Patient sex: M
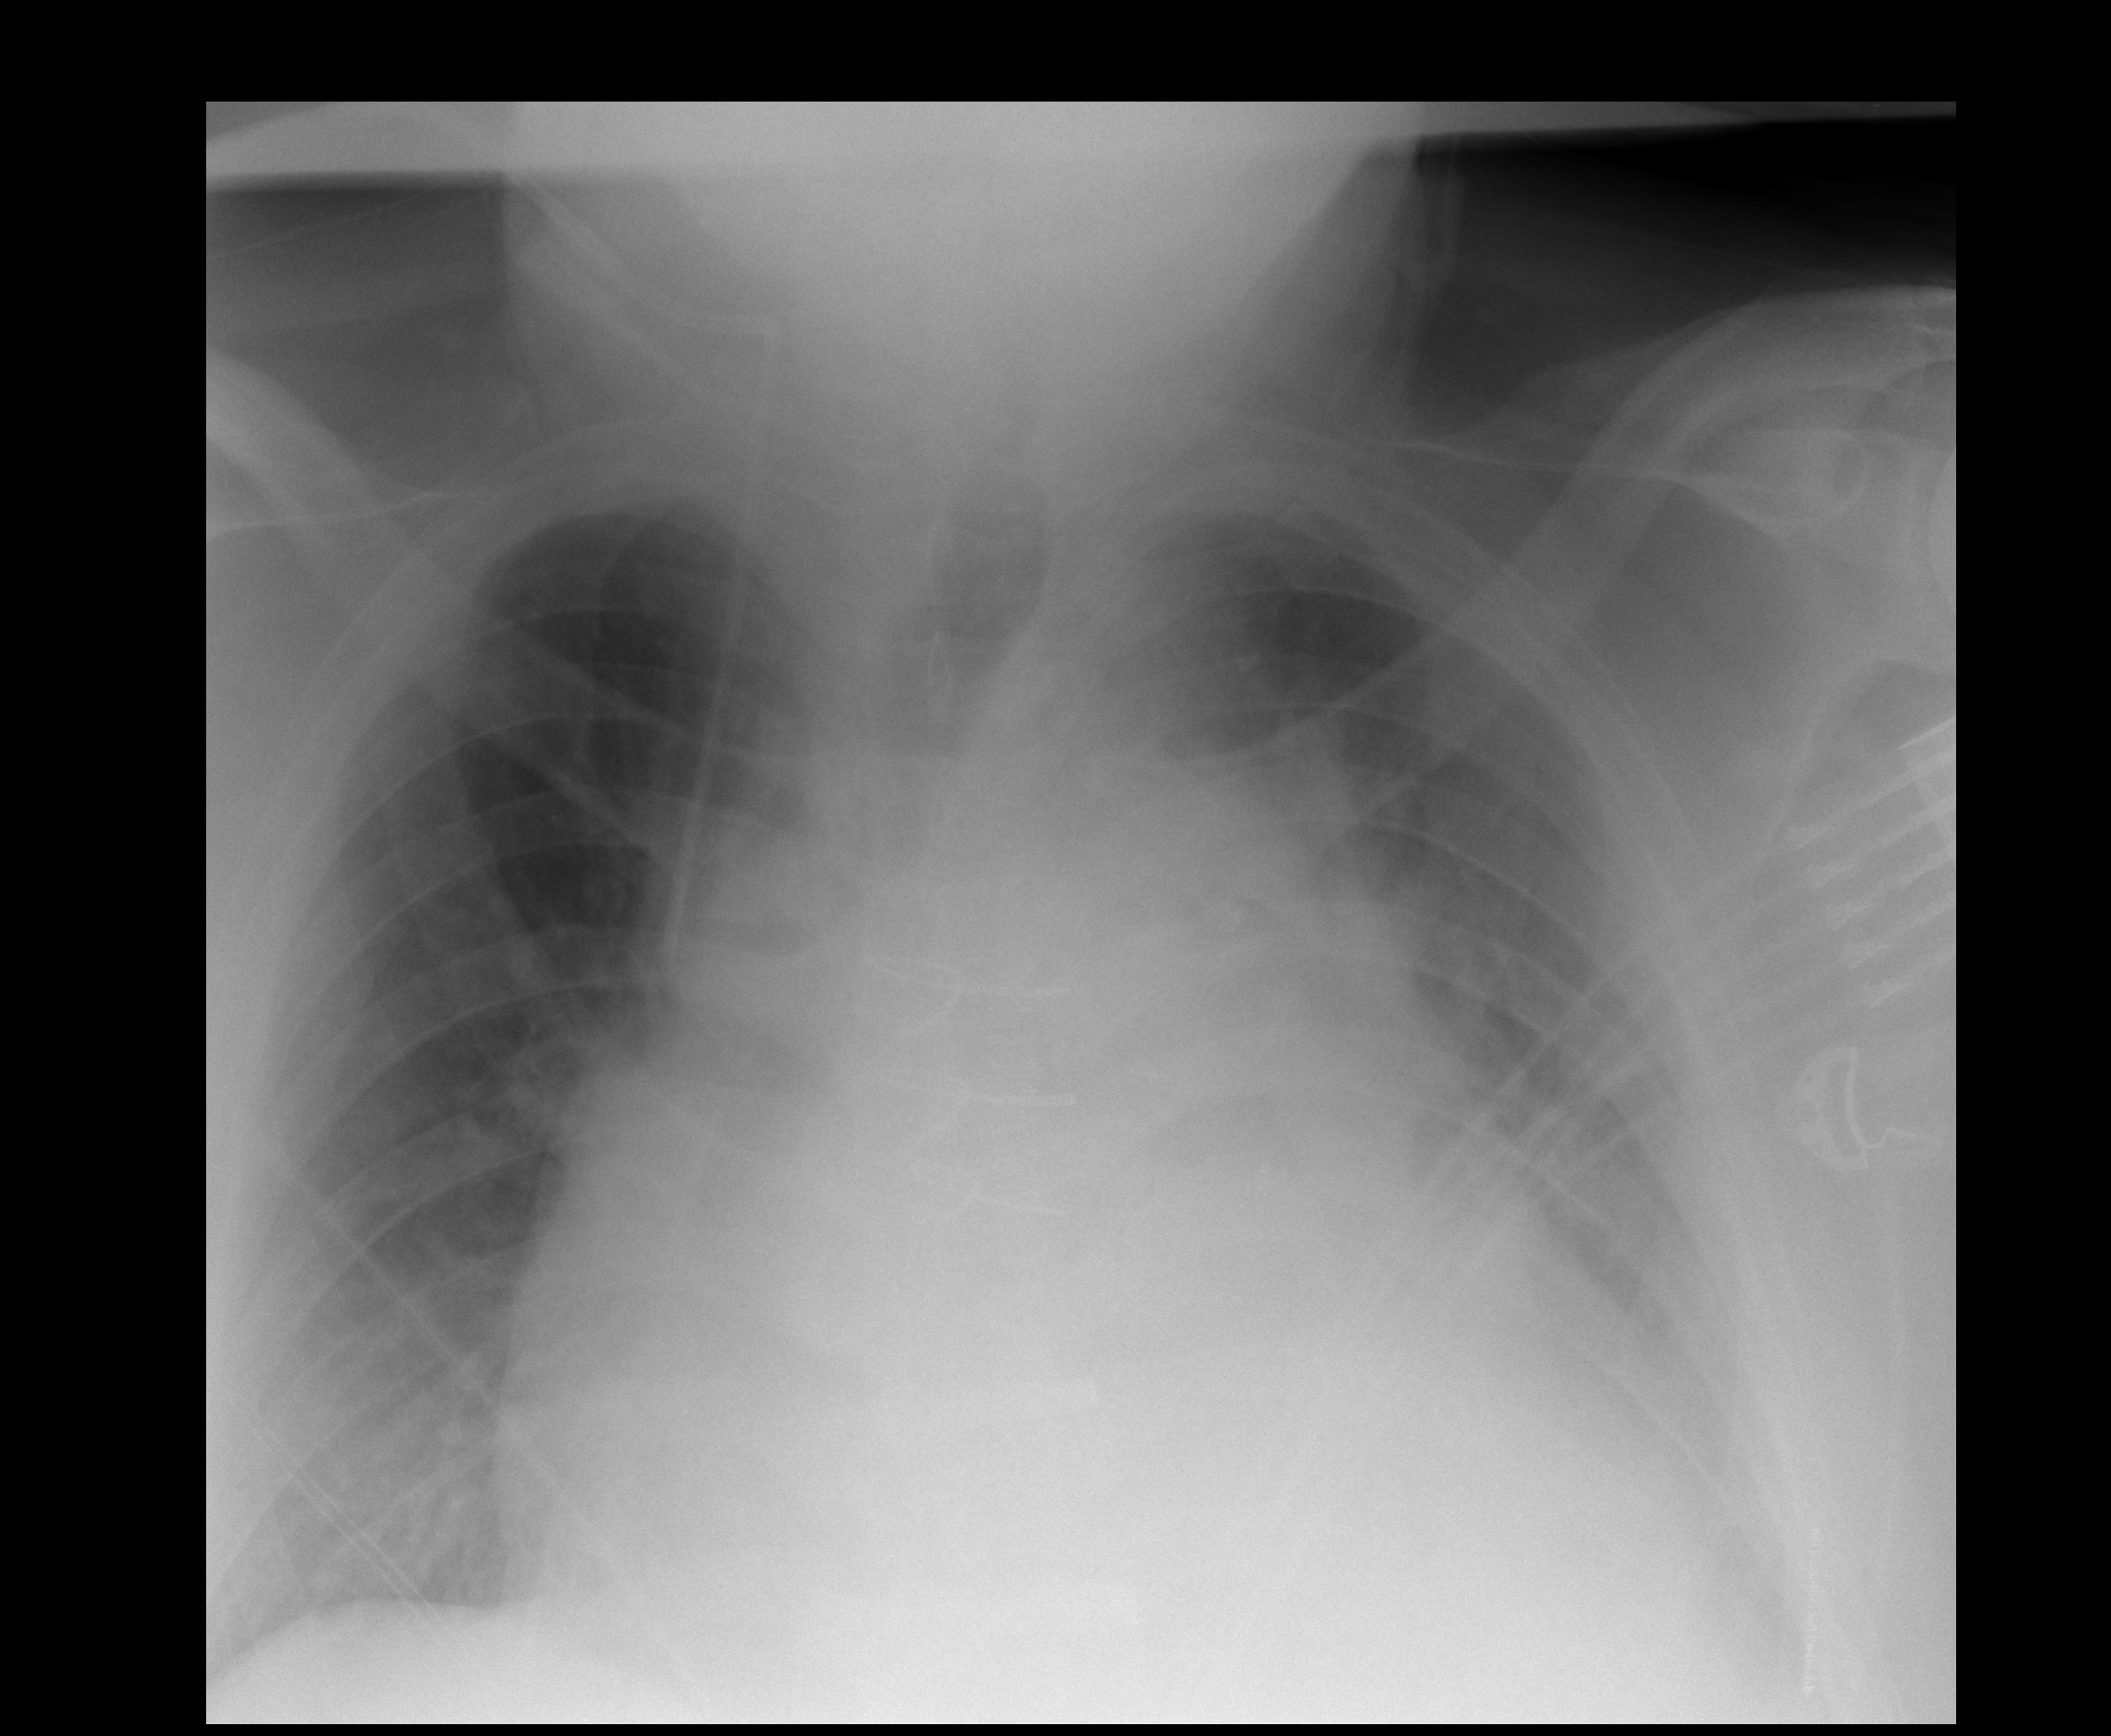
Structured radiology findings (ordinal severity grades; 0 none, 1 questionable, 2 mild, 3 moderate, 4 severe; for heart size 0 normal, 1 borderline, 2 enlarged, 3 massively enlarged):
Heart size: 3
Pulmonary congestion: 0
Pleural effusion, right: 0
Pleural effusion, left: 0
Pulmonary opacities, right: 0
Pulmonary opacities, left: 0
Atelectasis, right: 0
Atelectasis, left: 1